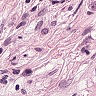
Metastatic tissue present: yes